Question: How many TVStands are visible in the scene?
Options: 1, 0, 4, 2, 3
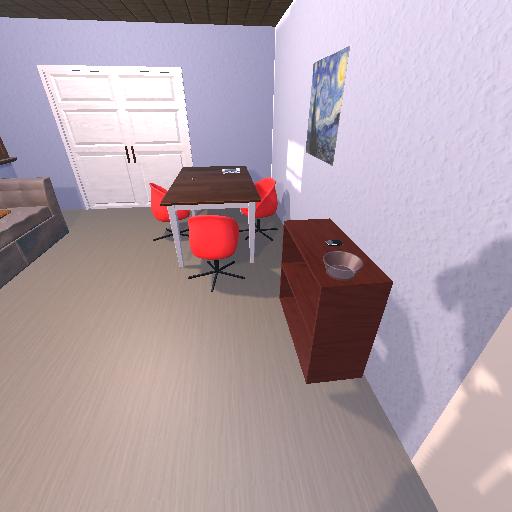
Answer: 1